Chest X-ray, PA view. Patient: 72 years old, sex M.
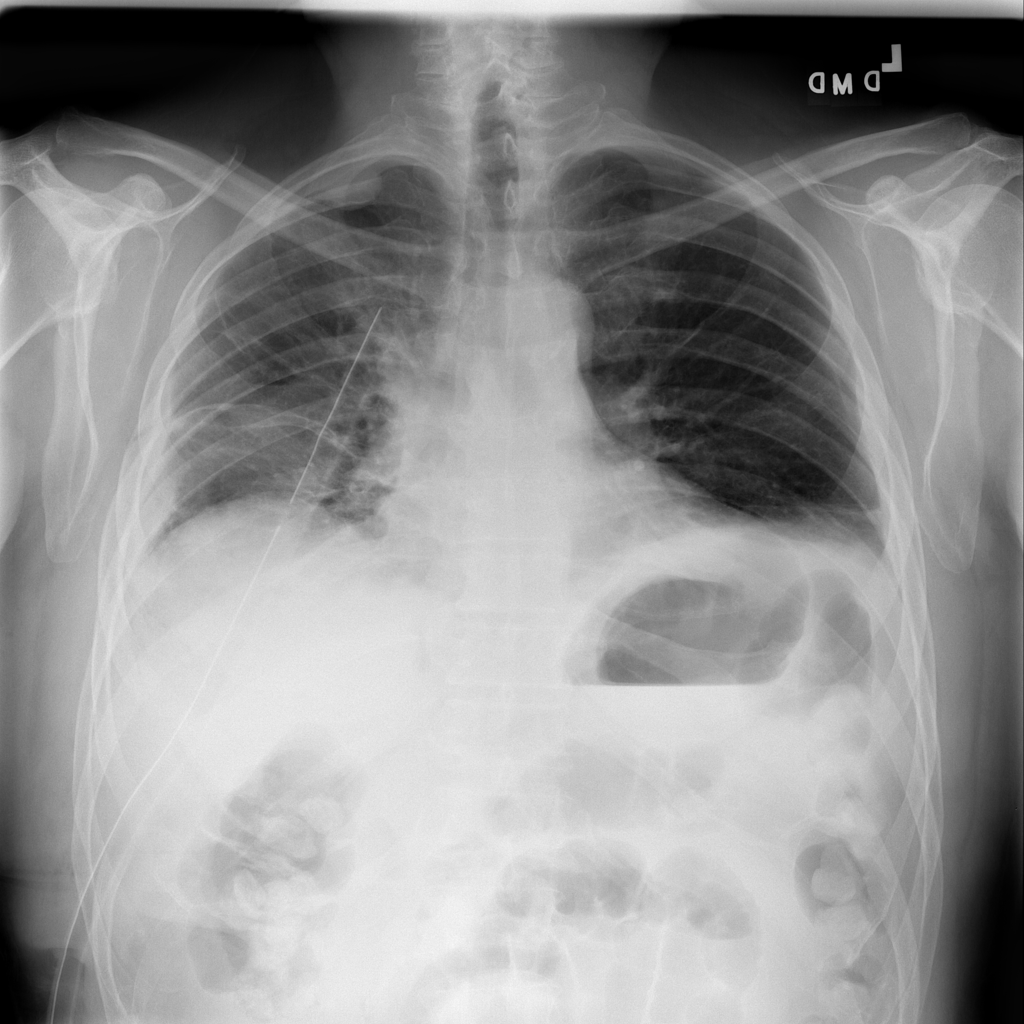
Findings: Atelectasis, Nodule, Pleural_Thickening